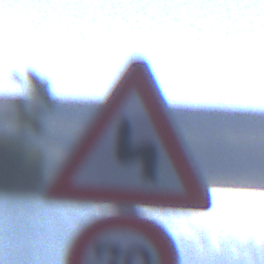
Verkehrszeichen: DoppelkurveZunaechstLinks
Zusatzzeichen unten: Geschwindigkeit70
Umgebung: Outdoor, Nature
Tageszeit: MorningAfternoon
Wetter: Clear
Licht: Natural
Jahreszeit: NotSpecified
Kontrast: HighContrast